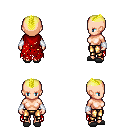
a pixel art fantasy rpg character, female body template, human, light skin, red tattered cape, gold greaves, gold short mohawk hairstyle, white cloth bracers, gray slippers, four views (front, back, left, right), 2x2 character sprite sheet, small pixel art, hard edges, no anti-aliasing